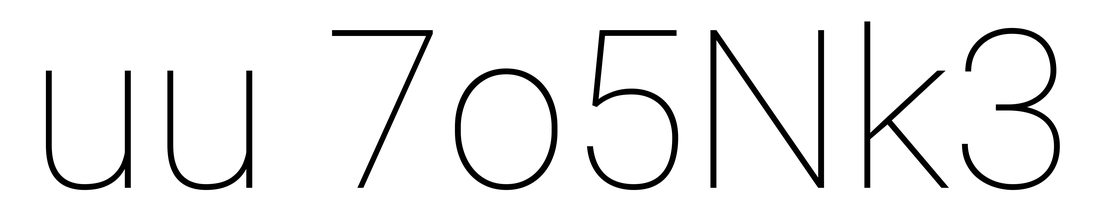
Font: Roboto_Thin